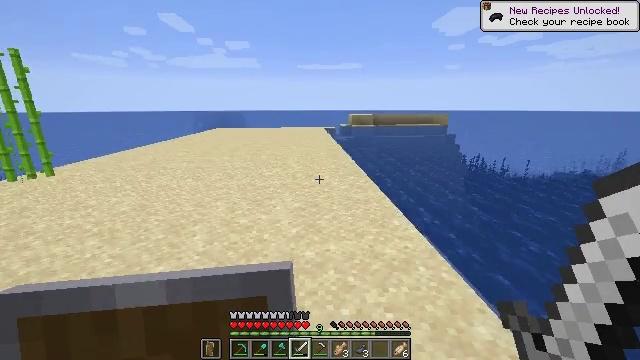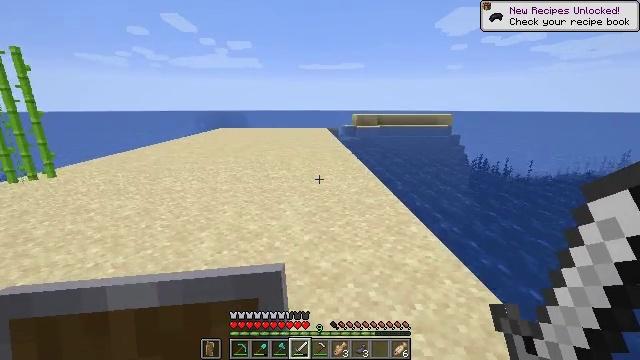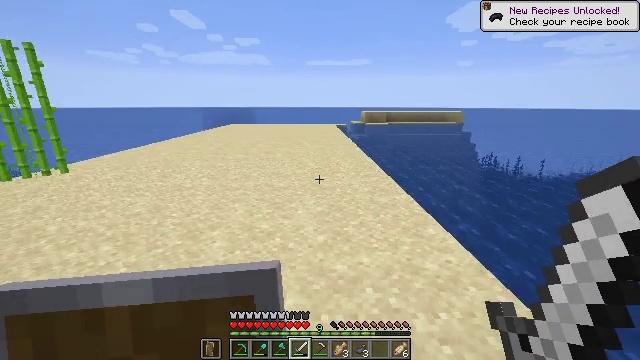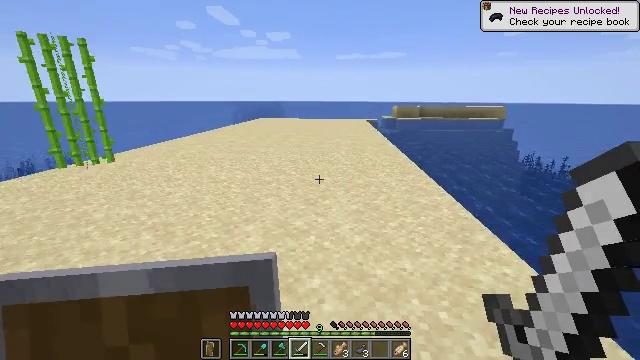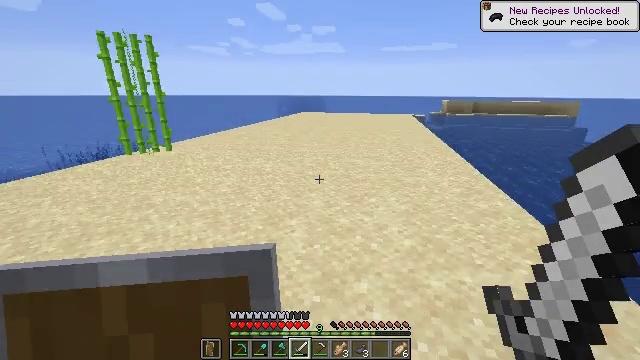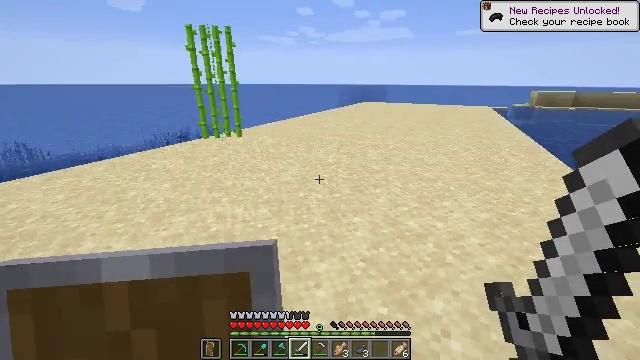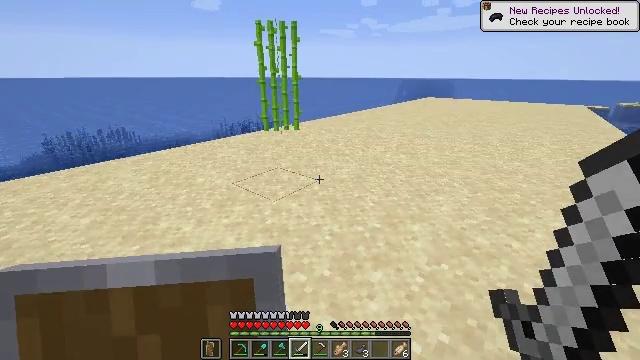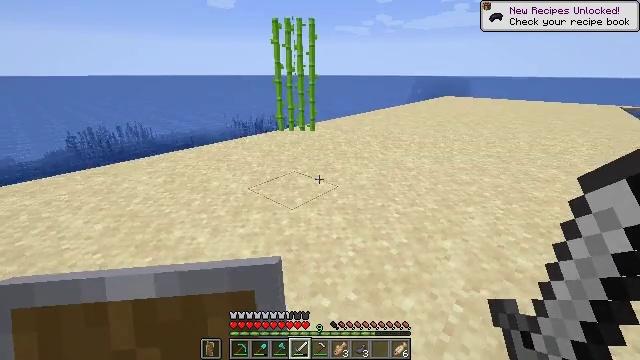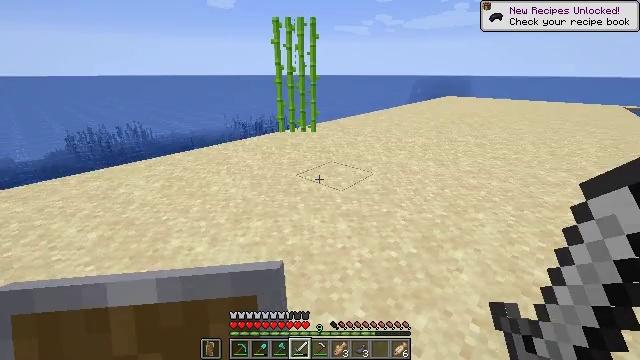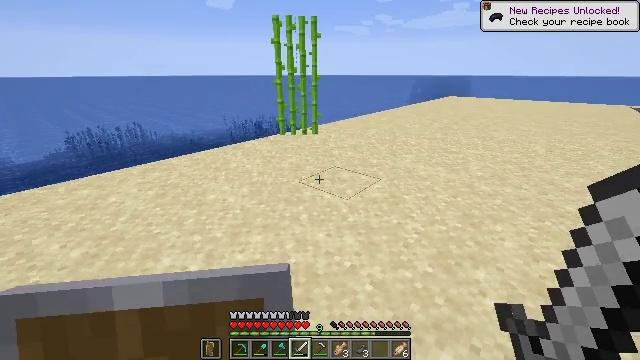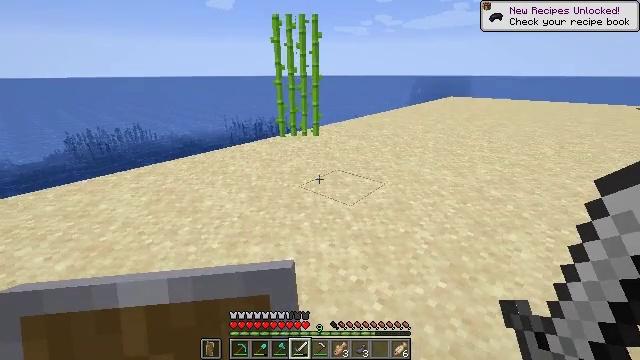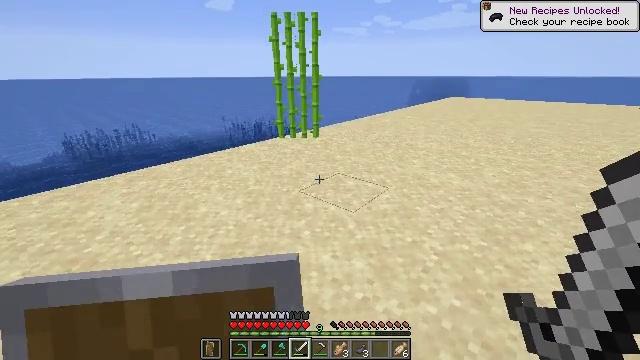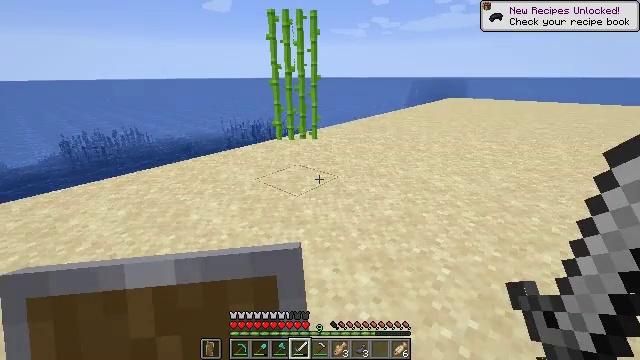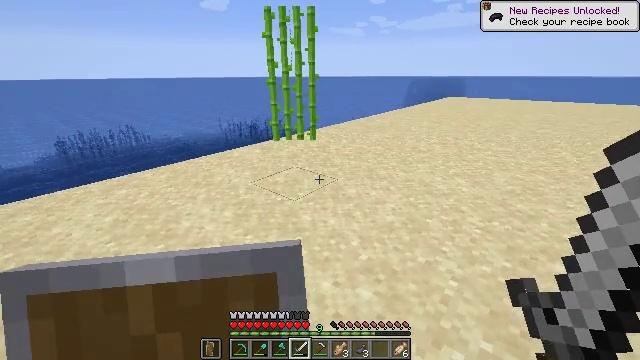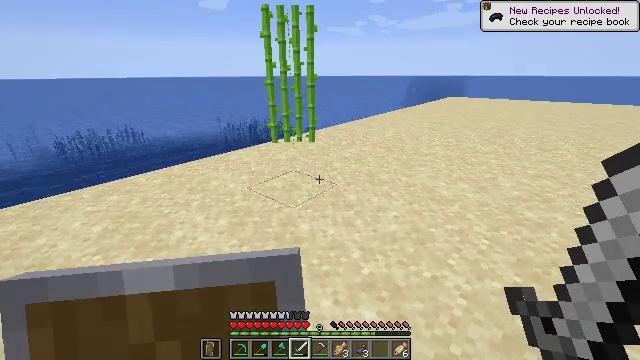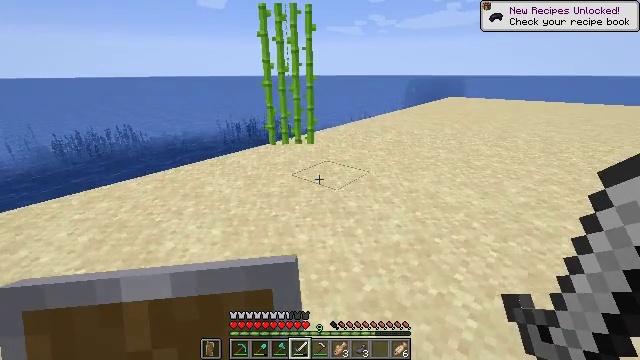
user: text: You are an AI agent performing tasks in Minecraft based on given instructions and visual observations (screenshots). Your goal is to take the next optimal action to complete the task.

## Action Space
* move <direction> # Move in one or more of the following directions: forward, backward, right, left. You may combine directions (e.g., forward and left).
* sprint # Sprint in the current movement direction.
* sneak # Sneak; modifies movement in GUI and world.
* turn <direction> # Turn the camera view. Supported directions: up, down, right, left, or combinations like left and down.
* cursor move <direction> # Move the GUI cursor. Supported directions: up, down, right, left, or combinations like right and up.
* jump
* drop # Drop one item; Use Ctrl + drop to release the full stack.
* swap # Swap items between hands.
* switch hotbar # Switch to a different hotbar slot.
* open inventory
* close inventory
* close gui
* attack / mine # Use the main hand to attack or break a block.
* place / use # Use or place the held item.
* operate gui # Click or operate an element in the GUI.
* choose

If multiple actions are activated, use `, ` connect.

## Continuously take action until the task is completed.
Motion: motion action
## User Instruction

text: Cut down the sugar cane stalks.
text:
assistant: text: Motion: move forward and move left
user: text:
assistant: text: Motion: move forward and move left, turn left
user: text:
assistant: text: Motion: move forward and move left, turn left and down
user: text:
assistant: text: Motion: move forward and move left, turn left and down
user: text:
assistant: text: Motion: move forward and move left, turn left and down
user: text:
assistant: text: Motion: move forward and move left, turn left and down
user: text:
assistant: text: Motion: move forward, turn left
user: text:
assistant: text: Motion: move forward
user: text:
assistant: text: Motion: move forward
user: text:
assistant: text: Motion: move forward
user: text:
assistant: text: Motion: move forward
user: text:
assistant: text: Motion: move forward
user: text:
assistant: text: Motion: move forward
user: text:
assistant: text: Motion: move forward
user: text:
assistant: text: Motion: move forward
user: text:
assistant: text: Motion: move forward
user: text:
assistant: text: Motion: move forward
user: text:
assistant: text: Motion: move forward
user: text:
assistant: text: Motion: move forward
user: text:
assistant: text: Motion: move forward
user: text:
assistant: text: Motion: move forward
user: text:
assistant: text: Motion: move forward
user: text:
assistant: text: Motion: move forward, turn right
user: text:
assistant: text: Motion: move forward and move left, turn right
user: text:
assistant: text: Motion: move forward and move left, turn right
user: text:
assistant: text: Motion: move forward and move left, turn right
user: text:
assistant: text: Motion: move forward and move left, turn right
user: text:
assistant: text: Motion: move forward and move left
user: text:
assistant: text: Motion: move forward and move left
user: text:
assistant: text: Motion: move forward and move left